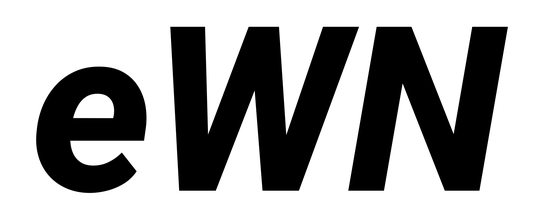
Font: Roboto-Italic_ExtraBold_Italic